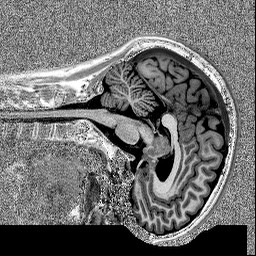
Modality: MP2RAGE
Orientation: sagittal
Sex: male